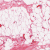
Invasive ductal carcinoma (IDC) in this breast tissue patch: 0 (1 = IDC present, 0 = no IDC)